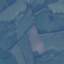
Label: Pasture